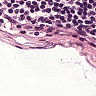
Metastatic tissue present: no